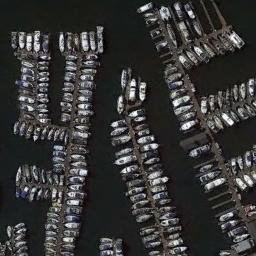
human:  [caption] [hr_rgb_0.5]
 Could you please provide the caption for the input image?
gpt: Lots of ships are in the harbor .

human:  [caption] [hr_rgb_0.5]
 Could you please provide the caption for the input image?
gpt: There was a line of cars parked on the road by the harbor .

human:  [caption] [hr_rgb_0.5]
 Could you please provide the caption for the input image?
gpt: The harbor has lots of neatly docked boats and the color of the waters is dark green .

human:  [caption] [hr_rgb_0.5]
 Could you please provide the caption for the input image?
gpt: Many yachts are neatly arranged on the sea side of the harbor .

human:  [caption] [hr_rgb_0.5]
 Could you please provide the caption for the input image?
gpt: There are many ships docked neatly at the harbor .